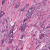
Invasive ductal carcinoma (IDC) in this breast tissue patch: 1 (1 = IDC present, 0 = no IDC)